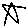
Label: star